Question: i am new to python. i am try to run my first hello world program but i got an error msg.
please find below the screen shot

Error Msg look like this:
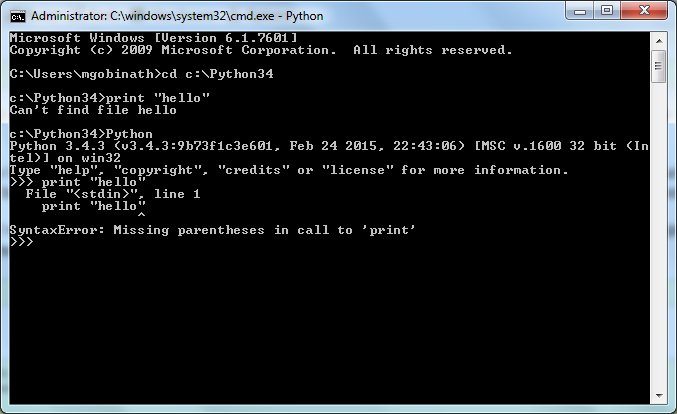
Answer: You are using 'Python 3', In this version 'print' is not a keyword it is a 'function'.
Try this :
'''
print("hello")
'''
See changes in <URL>